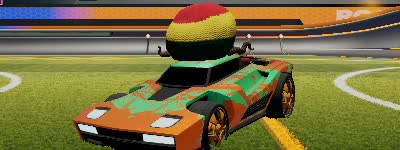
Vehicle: breakout